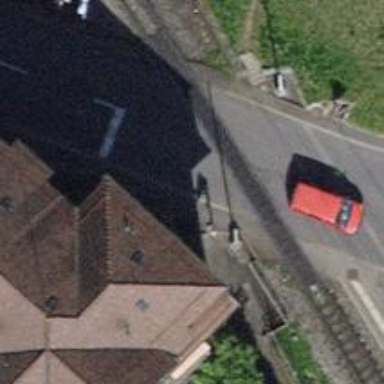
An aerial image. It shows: Level crossing at the railway with full barrier.